Question: What app's battery settings are shown?
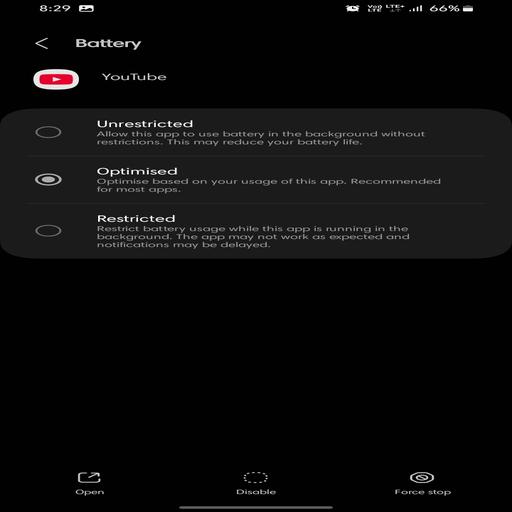
Answer: YouTube